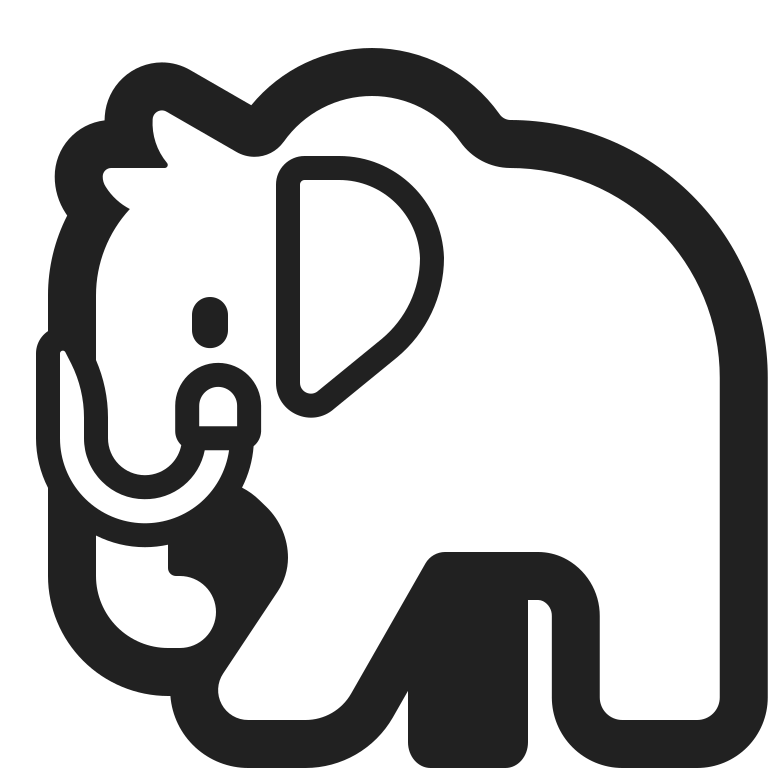
mammoth high contrast